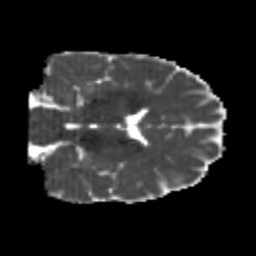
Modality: MD
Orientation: coronal
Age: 25
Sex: male
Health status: healthy
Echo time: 0.074 s